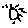
Label: sun